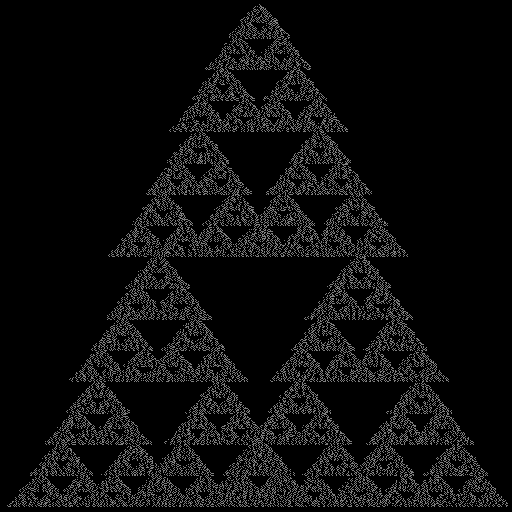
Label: sierpinski_gasket